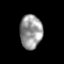
Tissue: prostate
Cell type: Fibroblasts
Senescence score: 0.6921
Nuclear area (px): 744
Mean DAPI intensity: 151.237